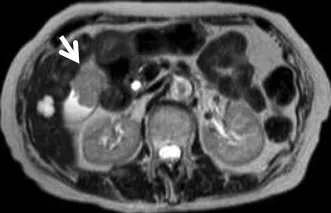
MRI demonstrated that the gallbladder tumor (arrow) showed low signal intensity on T1-weighted images and slightly high on T2-weighted images. (b) T2-weighted images.
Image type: radiology (mri)